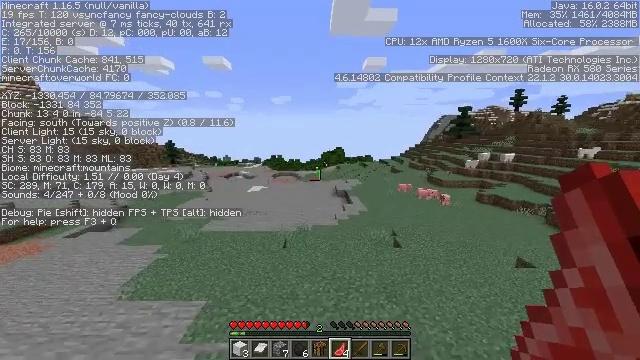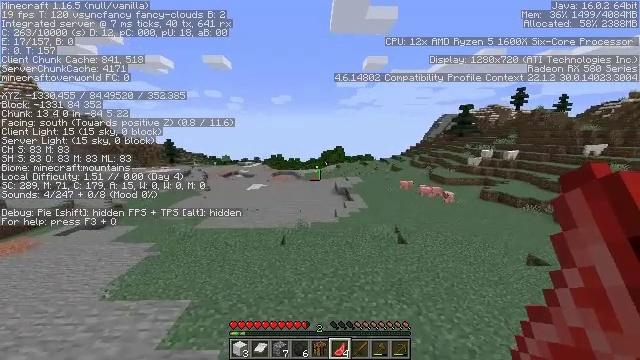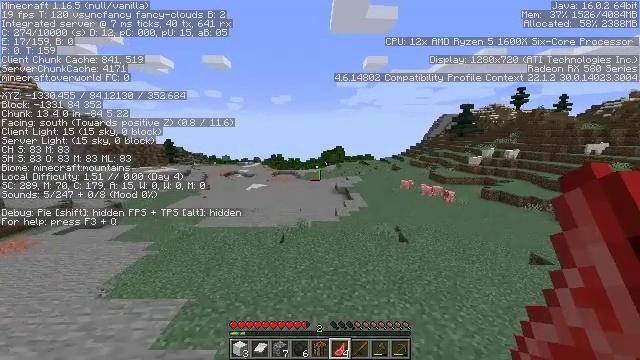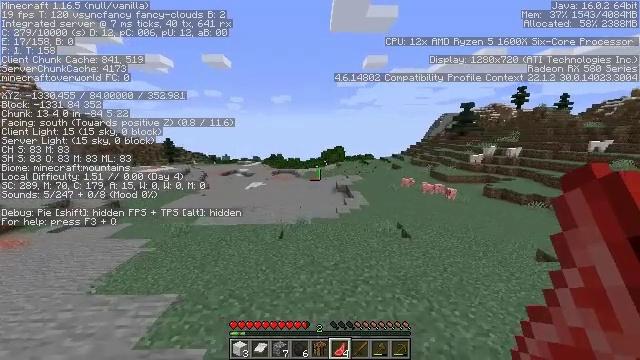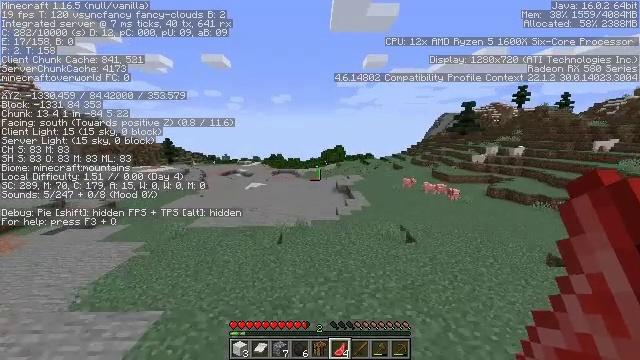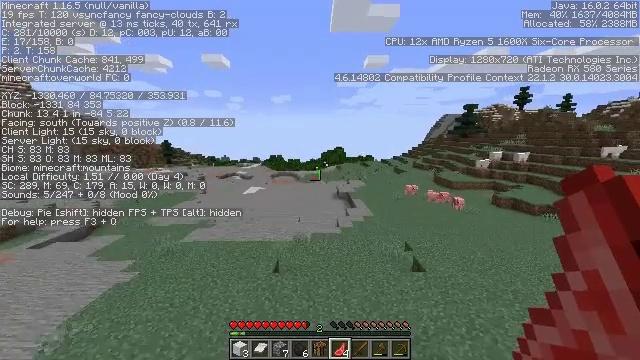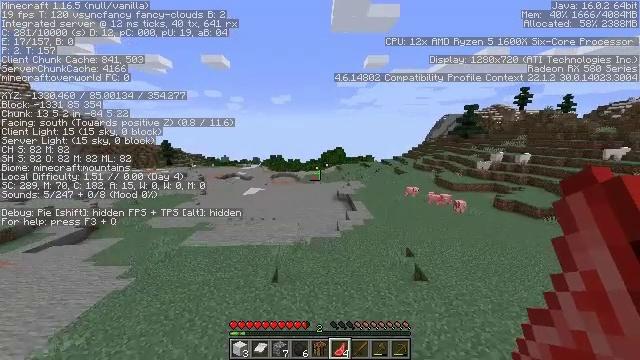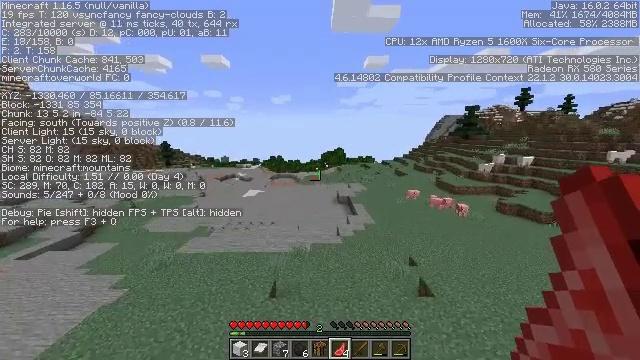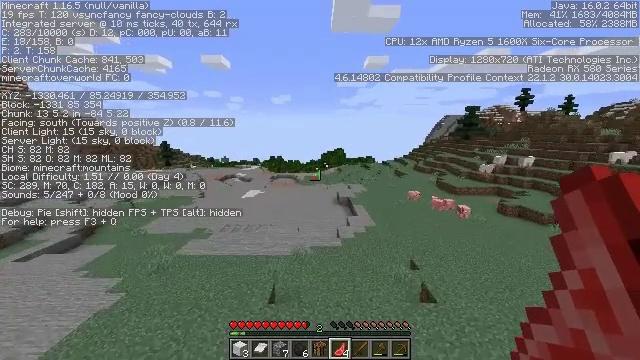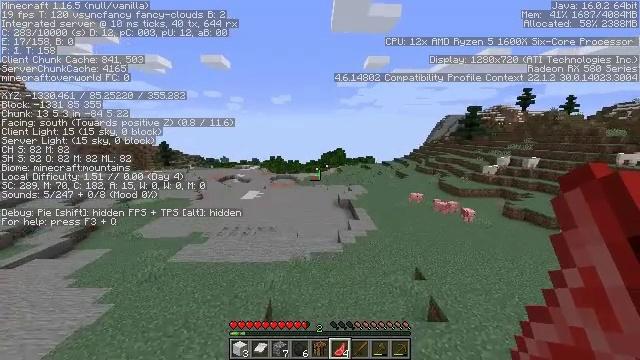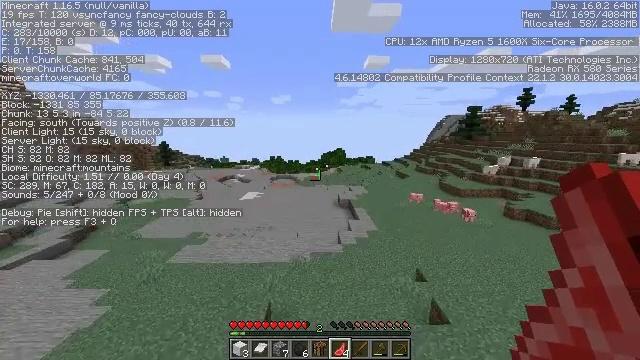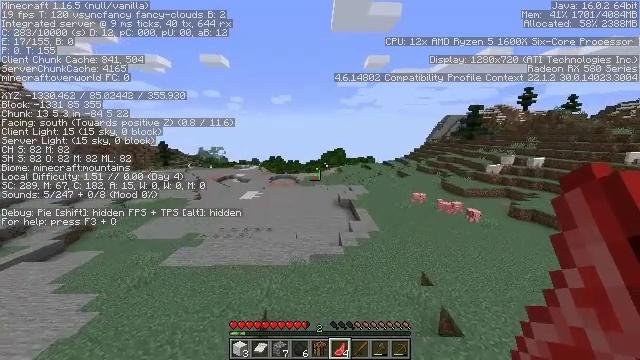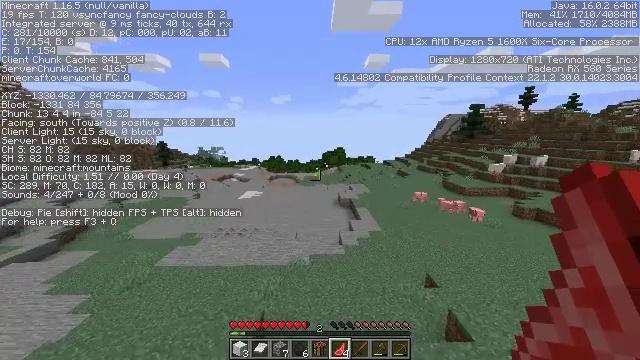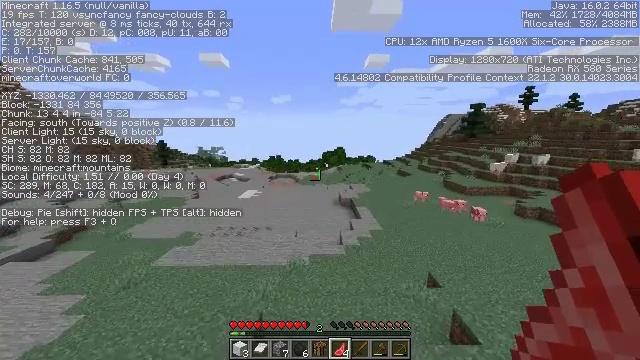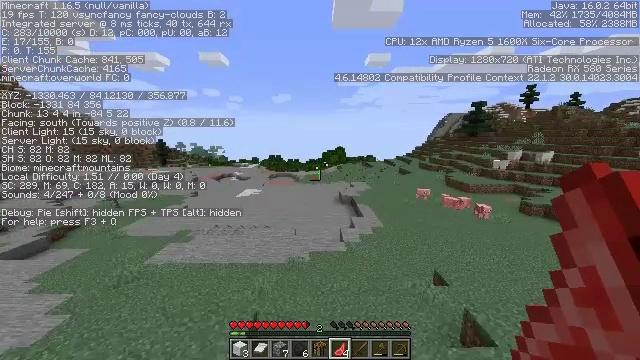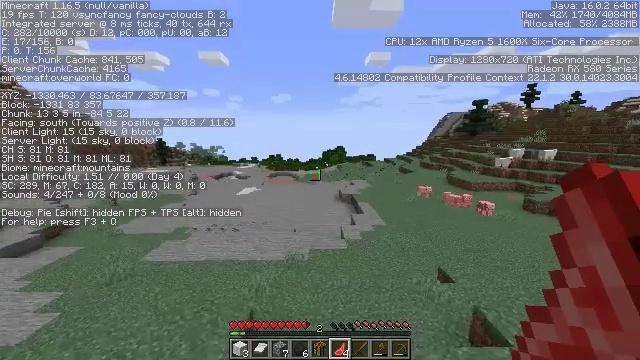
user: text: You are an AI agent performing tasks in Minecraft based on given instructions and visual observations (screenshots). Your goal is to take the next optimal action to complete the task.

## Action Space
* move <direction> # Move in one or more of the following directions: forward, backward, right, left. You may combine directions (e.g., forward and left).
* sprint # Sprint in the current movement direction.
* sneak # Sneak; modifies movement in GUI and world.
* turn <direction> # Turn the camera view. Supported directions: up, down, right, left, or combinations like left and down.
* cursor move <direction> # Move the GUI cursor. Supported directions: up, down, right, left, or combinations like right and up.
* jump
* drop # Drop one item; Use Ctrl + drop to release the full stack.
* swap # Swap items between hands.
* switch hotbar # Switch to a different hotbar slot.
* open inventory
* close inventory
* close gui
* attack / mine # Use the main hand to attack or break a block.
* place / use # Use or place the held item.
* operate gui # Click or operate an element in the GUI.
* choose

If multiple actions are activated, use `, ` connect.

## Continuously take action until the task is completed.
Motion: motion action
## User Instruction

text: Remove the oak trapdoor from its place.
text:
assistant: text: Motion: move forward, jump
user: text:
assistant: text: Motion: move forward, jump
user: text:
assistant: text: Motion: move forward, jump
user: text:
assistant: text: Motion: move forward, jump
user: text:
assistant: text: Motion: move forward, jump
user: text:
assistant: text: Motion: move forward, jump
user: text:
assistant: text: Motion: move forward, jump
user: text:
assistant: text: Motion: move forward, jump
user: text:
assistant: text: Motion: move forward, jump
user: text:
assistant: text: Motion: move forward, jump
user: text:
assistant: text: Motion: move forward, jump
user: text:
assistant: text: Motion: move forward, jump
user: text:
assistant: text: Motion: move forward, jump
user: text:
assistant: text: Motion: move forward, jump
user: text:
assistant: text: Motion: move forward, jump
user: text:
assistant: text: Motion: move forward, jump
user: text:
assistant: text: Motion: move forward, jump
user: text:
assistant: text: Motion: move forward, jump
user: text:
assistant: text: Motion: move forward, jump
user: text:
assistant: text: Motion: move forward, jump
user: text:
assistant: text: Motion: move forward, jump
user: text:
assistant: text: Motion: move forward, jump
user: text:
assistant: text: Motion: move forward, jump
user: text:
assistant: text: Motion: move forward, jump
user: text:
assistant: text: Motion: move forward, jump
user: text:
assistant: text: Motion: move forward, jump
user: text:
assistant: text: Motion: move forward, jump
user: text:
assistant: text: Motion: move forward, jump
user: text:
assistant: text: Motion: move forward, jump
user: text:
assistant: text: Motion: move forward, jump